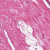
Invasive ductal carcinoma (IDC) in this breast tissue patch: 0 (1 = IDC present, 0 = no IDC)